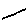
Label: line